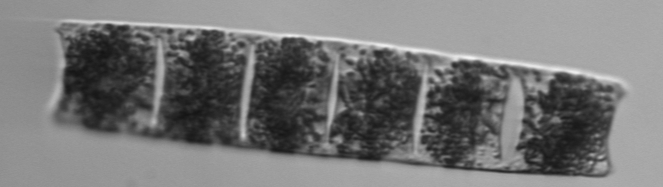
Label: Hemiaulus_membranaceus